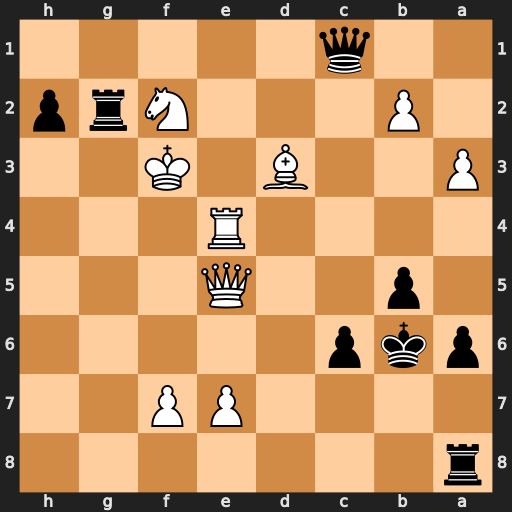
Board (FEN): r7/4PP2/pkp5/1p2Q3/4R3/P2B1K2/1P3Nrp/2q5
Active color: b
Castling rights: -
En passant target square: -
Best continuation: Rxf2+ Kxf2 Qg1+ Ke2 h1=Q Qd4+ Qxd4